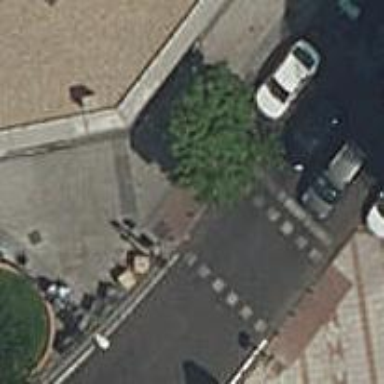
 there are traffic signals and zebra crossing."